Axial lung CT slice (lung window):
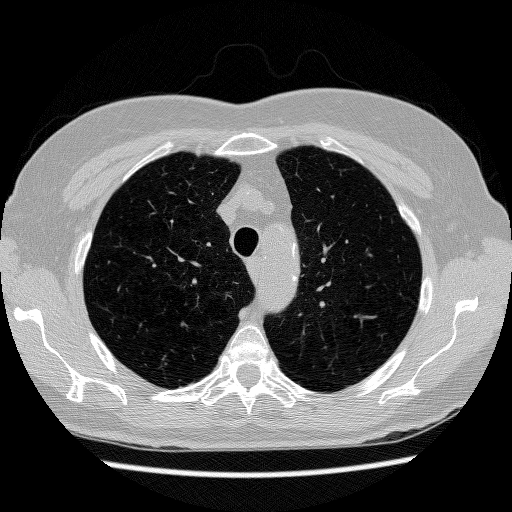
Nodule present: no